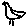
Label: bird